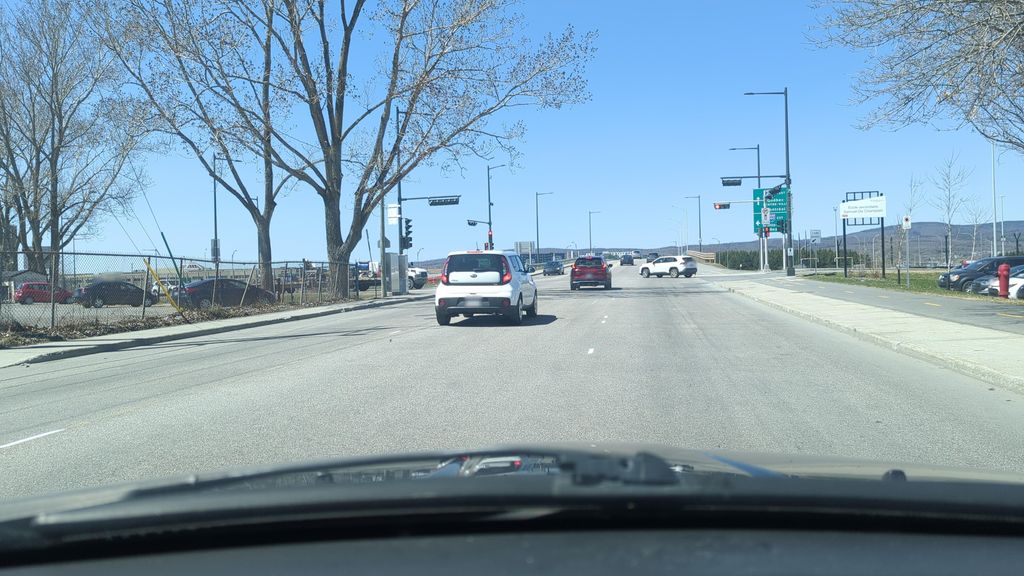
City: quebec_city